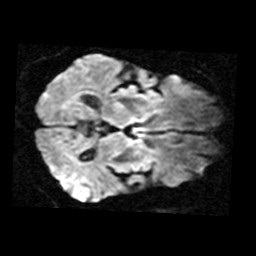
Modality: TRACE
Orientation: axial
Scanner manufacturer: siemens
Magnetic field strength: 1.5 T
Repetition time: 8.7 s
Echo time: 0.119 s